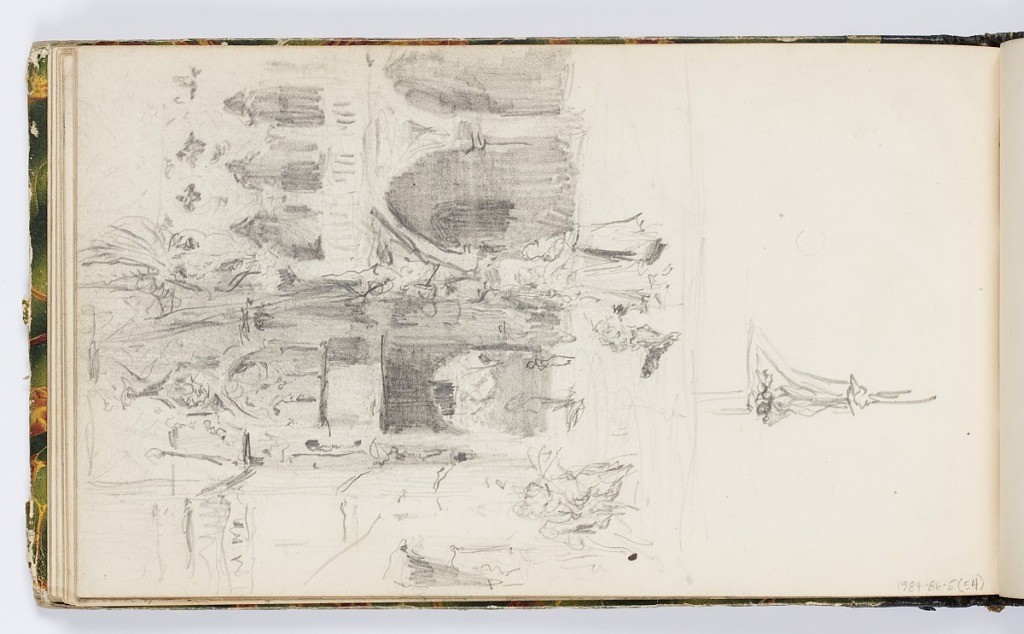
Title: Sketchbook Page: Gothic Structure
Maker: Kenyon Cox, American, 1856–1919
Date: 1875
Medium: Graphite on paper
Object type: Sketchbook folio
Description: Sketch of a Gothic structure with figures in foreground.